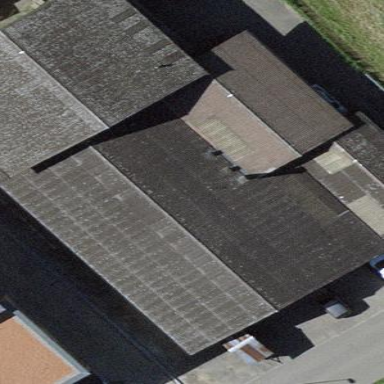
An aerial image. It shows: Industrial building.